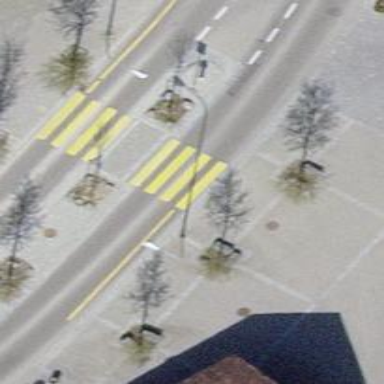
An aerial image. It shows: Kerb serving as barrier.